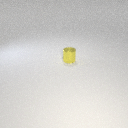
small yellow metal cylinder